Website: crate-barrel
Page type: stored-credit-cards
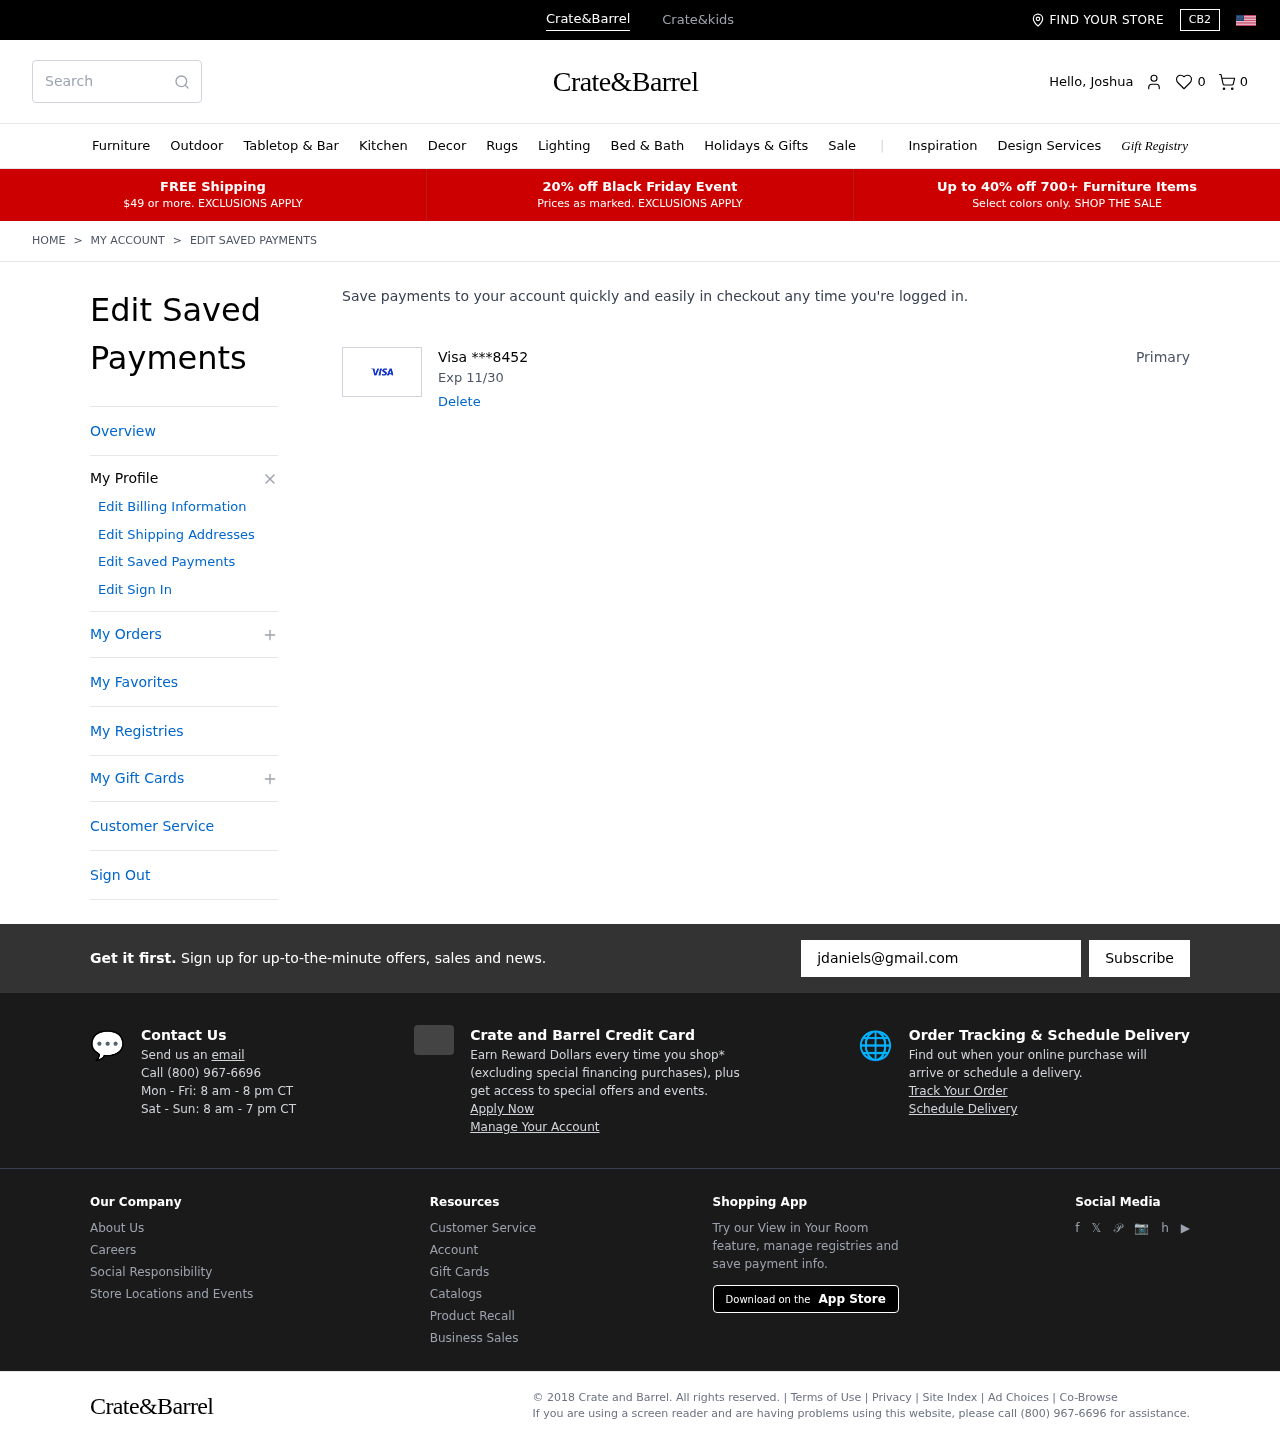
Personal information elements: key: PII_CARD_EXPIRY
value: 11/30
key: PII_CARD_LAST4
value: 8452
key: PII_CARD_TYPE
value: Visa
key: PII_FIRSTNAME
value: Joshua
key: PII_EMAIL
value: jdaniels@gmail.com
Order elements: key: ORDER_NUM_ITEMS
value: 0
Search elements: key: HEADER_SEARCH
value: Search
Other elements: key: FAVORITES_COUNT
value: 0